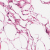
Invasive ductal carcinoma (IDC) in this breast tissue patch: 0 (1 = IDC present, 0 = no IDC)